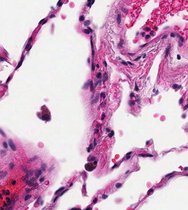
Tumor epithelial tissue: no
Tumor-associated stroma tissue: no
Normal tissue: yes